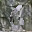
Label: 6